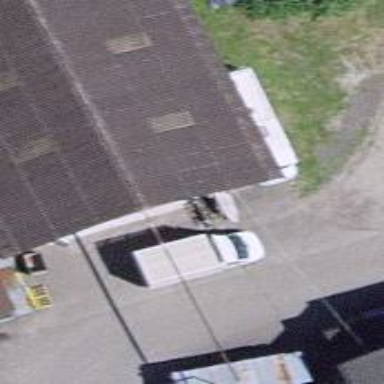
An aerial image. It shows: Barn.